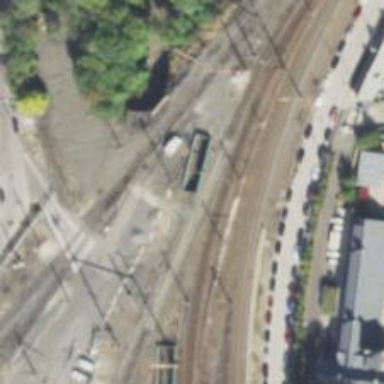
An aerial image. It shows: Railway with electrified contact lines.